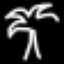
Label: palm tree